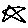
Label: star